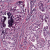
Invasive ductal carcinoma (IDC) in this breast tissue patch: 1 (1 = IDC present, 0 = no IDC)